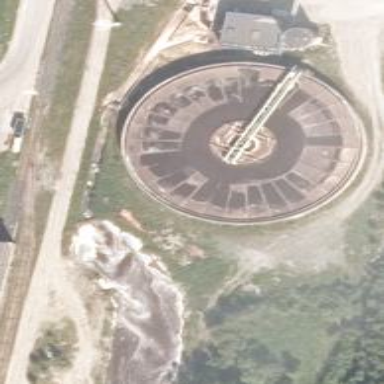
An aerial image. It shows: Storage tank building.